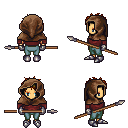
a pixel art fantasy rpg character, female body template, human, tanned skin, maroon long-sleeve shirt, teal pants, dark blonde bedhead hairstyle, cloth hood, metal gloves, metal boots, spear, four views (front, back, left, right), 2x2 character sprite sheet, small pixel art, hard edges, no anti-aliasing